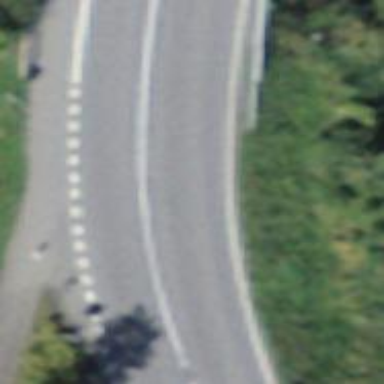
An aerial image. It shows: Primary highway.